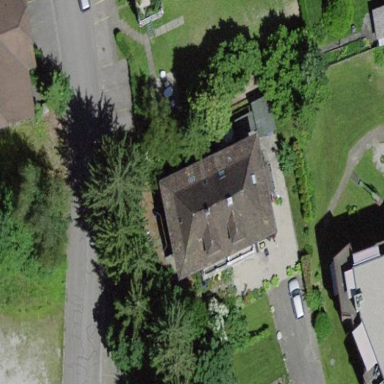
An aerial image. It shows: Building with hipped roof.